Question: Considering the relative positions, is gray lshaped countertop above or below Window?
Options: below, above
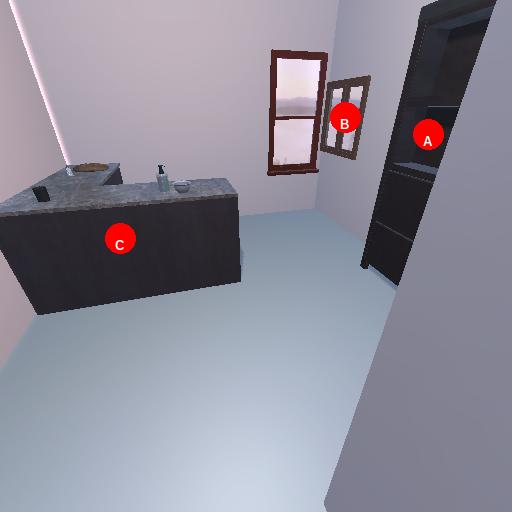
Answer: below